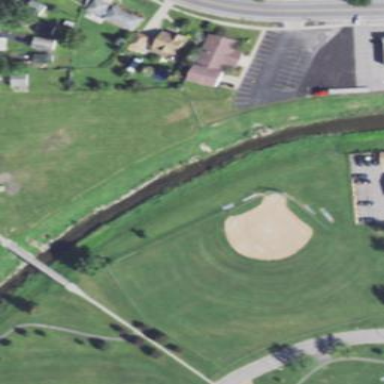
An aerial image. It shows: Baseball pitch for leisure and sports activities.